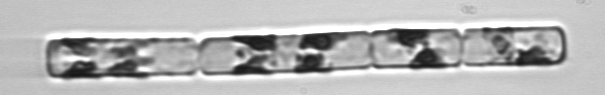
Label: Guinardia_delicatula